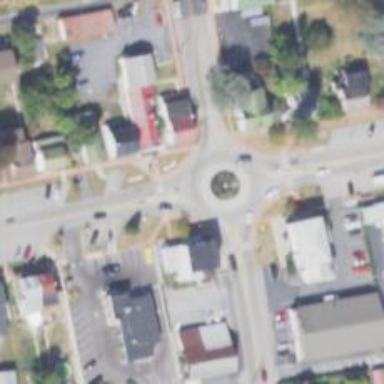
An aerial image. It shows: Roundabout on primary highway.